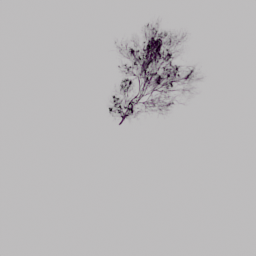
Label: nature